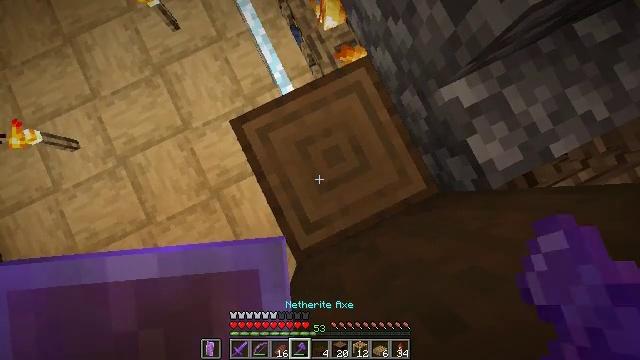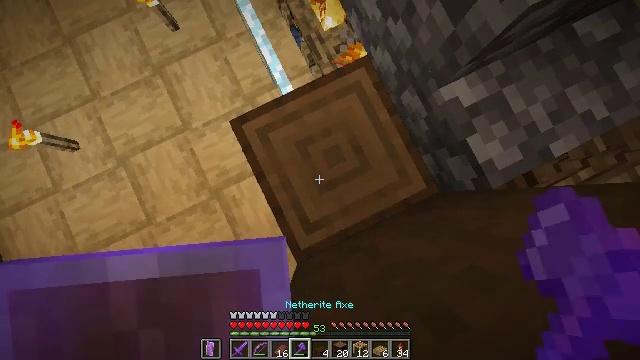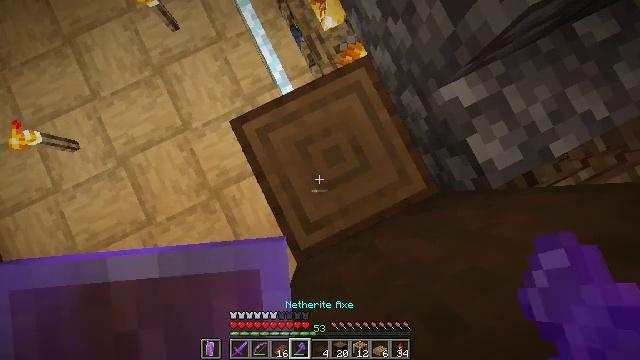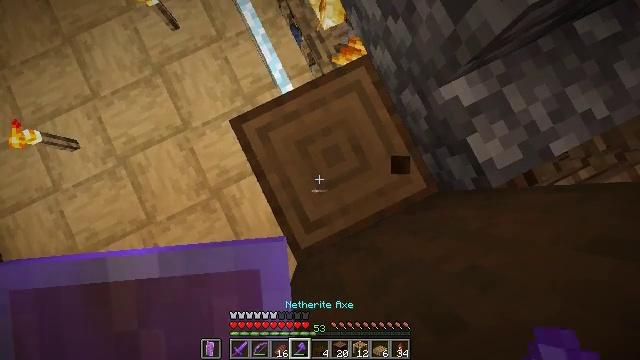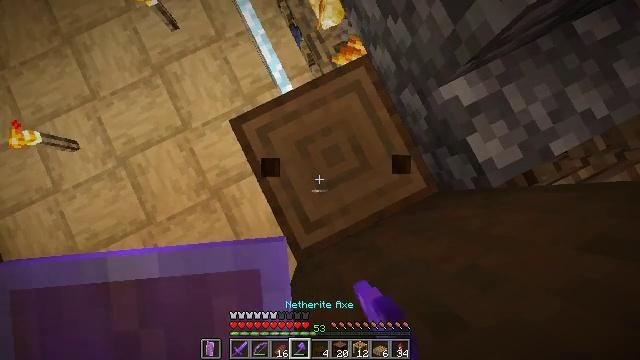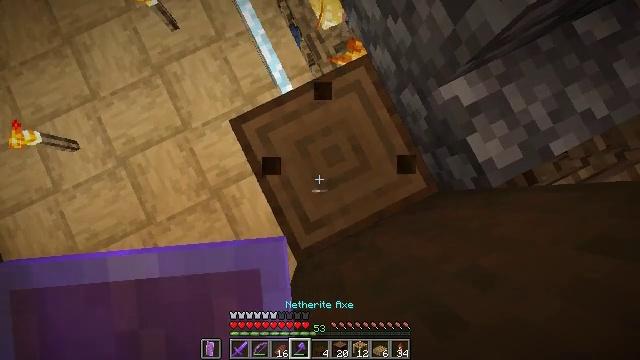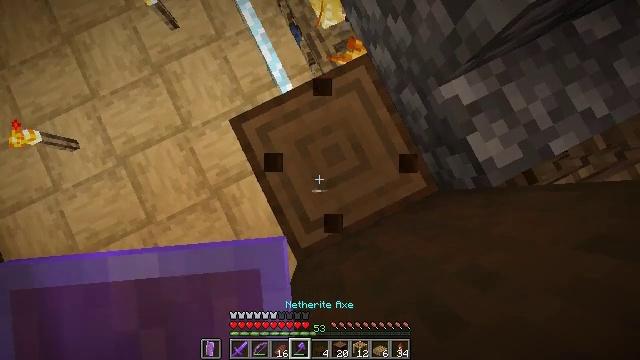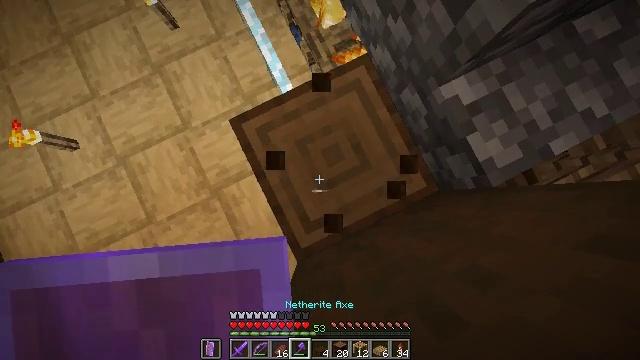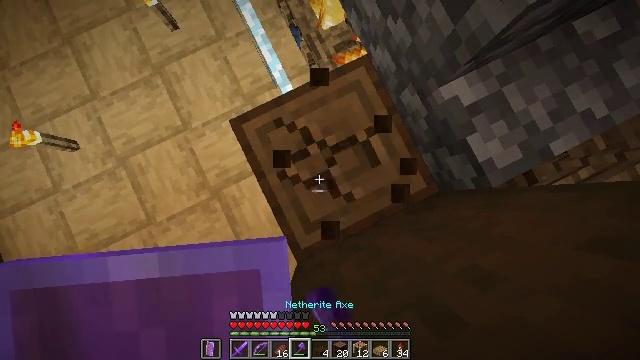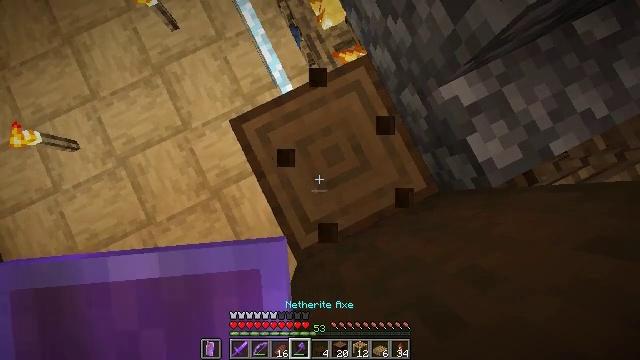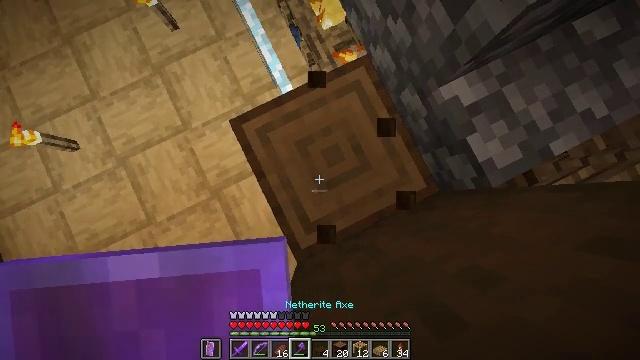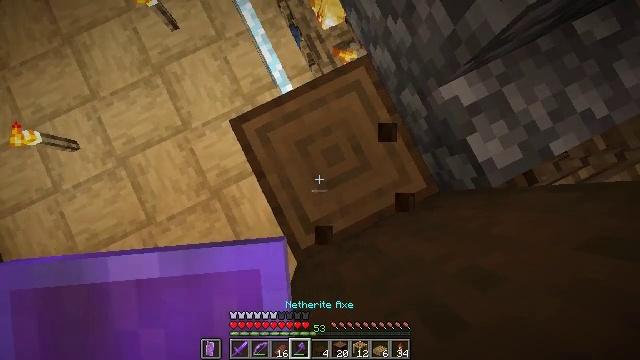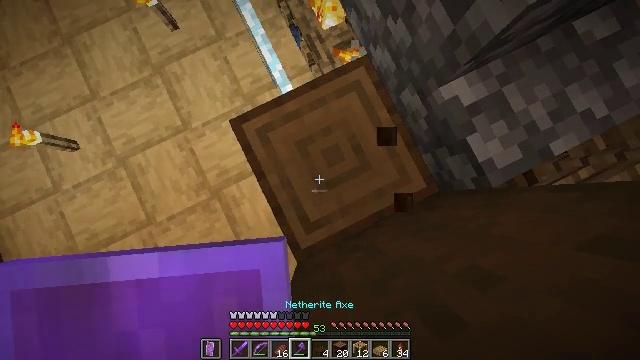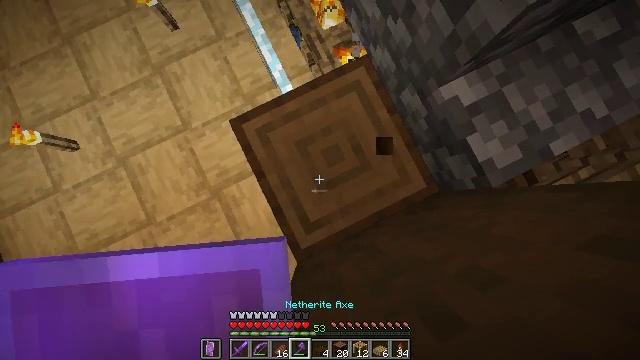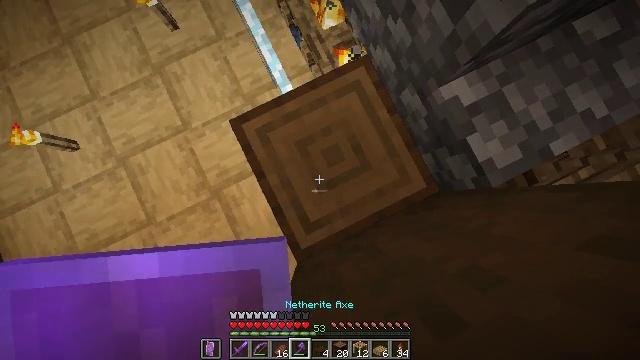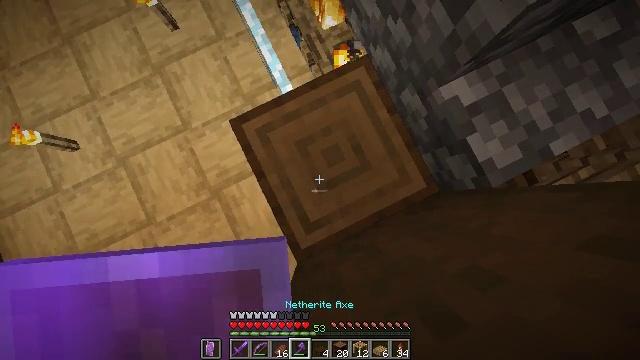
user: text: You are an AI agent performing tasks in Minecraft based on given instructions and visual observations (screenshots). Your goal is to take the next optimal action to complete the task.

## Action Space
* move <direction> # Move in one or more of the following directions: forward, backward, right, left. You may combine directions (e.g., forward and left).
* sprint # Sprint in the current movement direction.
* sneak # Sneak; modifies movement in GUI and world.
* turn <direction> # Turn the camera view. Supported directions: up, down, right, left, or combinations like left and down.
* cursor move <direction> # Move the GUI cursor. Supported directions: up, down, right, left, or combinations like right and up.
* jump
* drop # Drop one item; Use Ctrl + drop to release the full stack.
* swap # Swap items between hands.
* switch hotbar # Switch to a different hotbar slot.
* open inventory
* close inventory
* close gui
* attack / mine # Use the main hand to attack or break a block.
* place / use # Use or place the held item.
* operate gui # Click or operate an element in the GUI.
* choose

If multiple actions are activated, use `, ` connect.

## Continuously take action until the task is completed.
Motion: motion action
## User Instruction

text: Collect spruce log for building materials.
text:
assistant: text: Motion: no_op
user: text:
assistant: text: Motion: no_op
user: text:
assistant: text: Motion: attack / mine
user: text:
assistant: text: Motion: attack / mine
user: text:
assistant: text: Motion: attack / mine
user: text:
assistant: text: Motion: attack / mine
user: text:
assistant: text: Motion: attack / mine
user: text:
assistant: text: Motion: attack / mine
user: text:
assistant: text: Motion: no_op
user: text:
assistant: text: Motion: no_op
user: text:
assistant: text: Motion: no_op
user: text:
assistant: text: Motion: no_op
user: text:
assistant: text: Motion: no_op
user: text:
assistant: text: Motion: no_op
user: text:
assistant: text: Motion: no_op
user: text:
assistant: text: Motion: no_op
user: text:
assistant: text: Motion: no_op
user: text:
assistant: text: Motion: attack / mine
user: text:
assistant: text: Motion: attack / mine
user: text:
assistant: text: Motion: attack / mine
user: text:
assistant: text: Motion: no_op
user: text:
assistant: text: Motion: no_op
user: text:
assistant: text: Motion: no_op
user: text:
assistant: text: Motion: no_op